RGB frame:
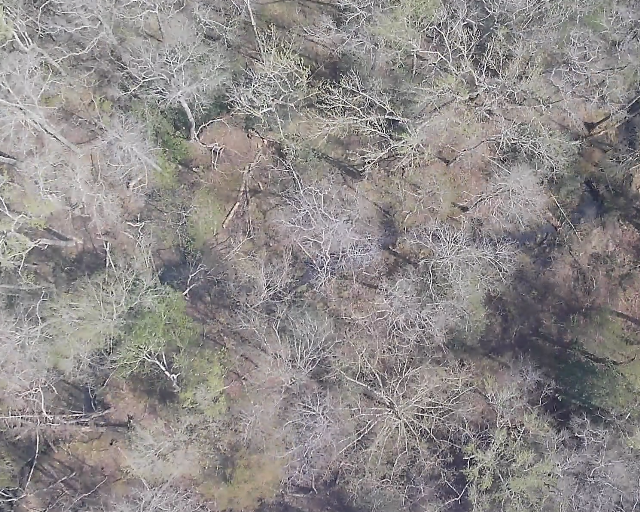
Thermal frame:
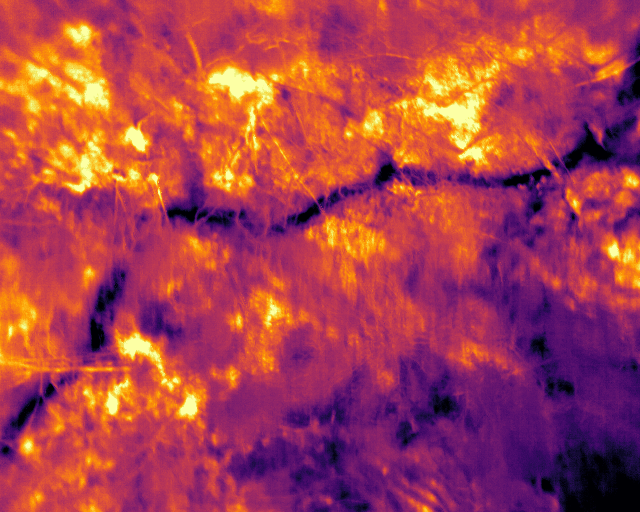
Captured: 2026-02-26 03:42:34
Pixels at or above 80 °C: 0 (fraction of frame: 0)